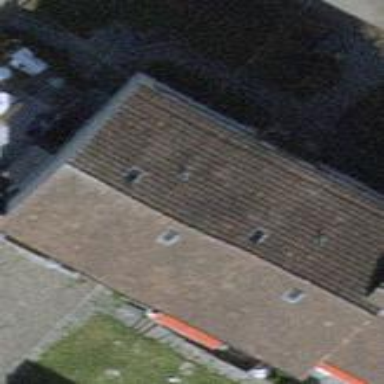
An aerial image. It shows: Gabled roof tile apartment building.